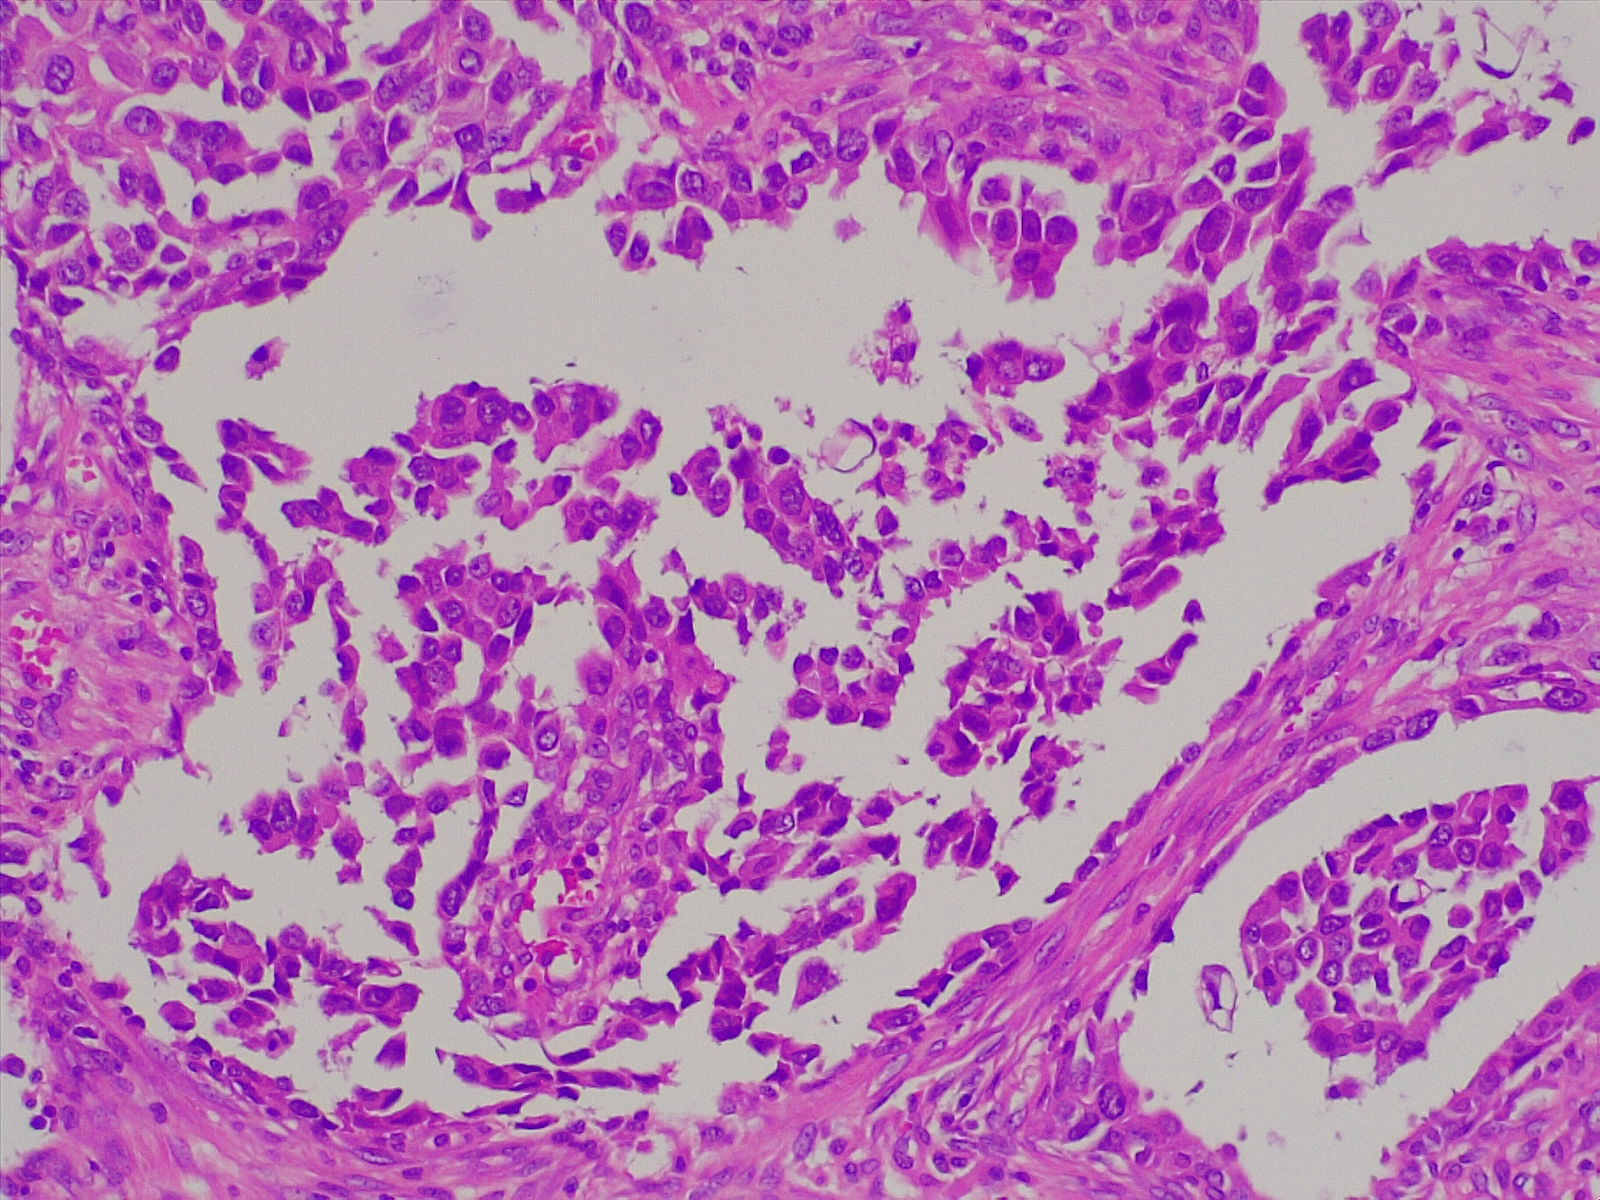
Label: lung adenocarcinoma, well differentiated